Interaction volume radius: 10 \u00c5
Interaction volume height: 40 \u00c5
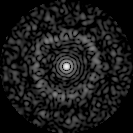
Disorder parameter: 0.8277